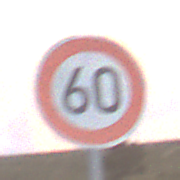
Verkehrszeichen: Geschwindigkeit60
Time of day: SunriseSunset
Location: Outdoor (RoadRail)
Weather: PartlyCloudy
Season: NotSpecified
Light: Natural